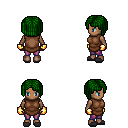
a pixel art fantasy rpg character, female body template, human, dark skin, brown tunic, magenta pants, green pageboy hairstyle, gold gloves, gray slippers, four views (front, back, left, right), 2x2 character sprite sheet, small pixel art, hard edges, no anti-aliasing